An envelope spectrum derived from a bearing vibration measurement is shown; the reference markers locate BPFO, BPFI, BSF and FTF for this bearing geometry and shaft speed. What is the most likely bearing condition (normal, inner_race, outer_race, ball)?
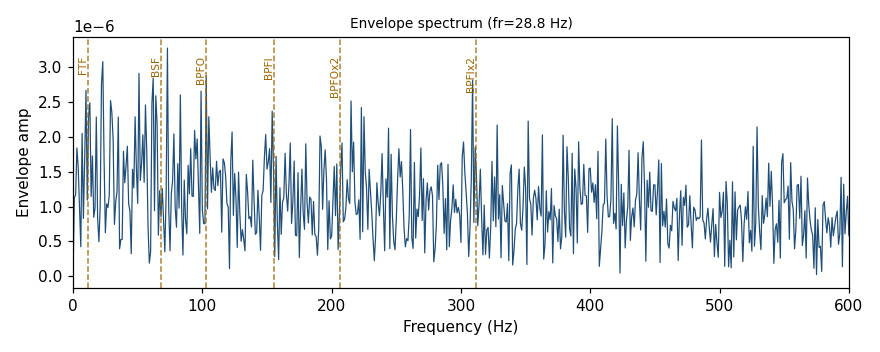
Answer: normal